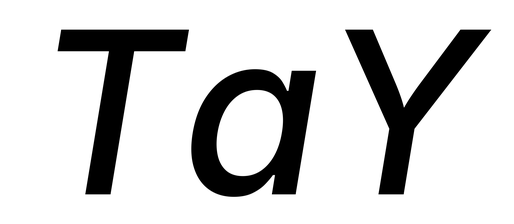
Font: Inter-Italic_Medium_Italic